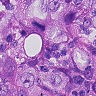
Metastatic tissue present: yes